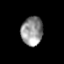
Tissue: prostate
Cell type: Fibroblasts
Senescence score: 0.7251
Nuclear area (px): 611
Mean DAPI intensity: 146.437